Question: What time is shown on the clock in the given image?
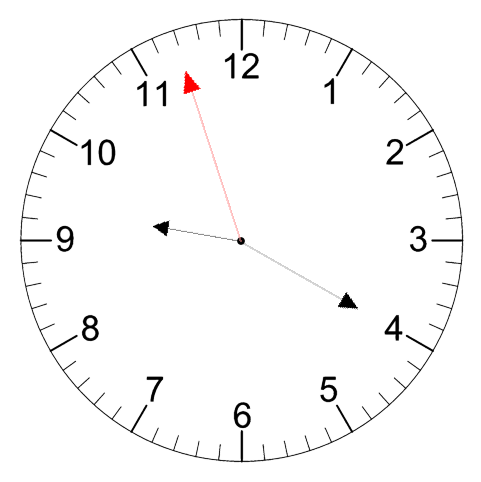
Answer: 09:19:57